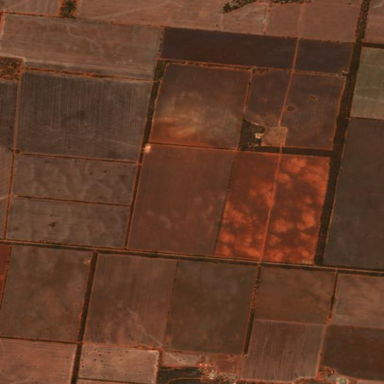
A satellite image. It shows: Farmland used for producing crops.